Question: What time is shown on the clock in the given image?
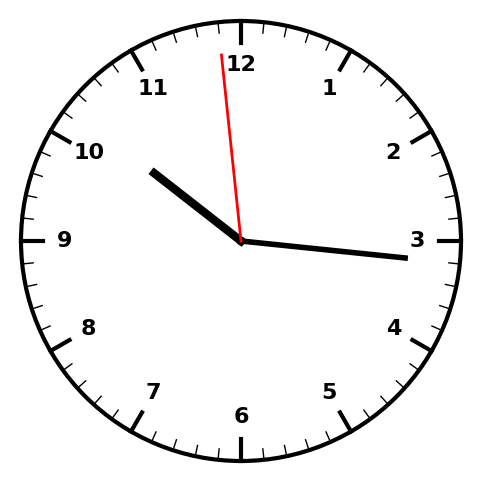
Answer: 10:15:59